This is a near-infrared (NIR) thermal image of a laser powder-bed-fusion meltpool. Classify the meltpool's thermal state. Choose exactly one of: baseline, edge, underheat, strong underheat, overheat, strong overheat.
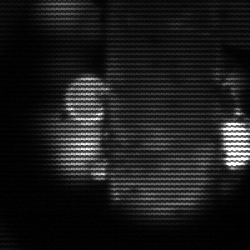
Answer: strong underheat